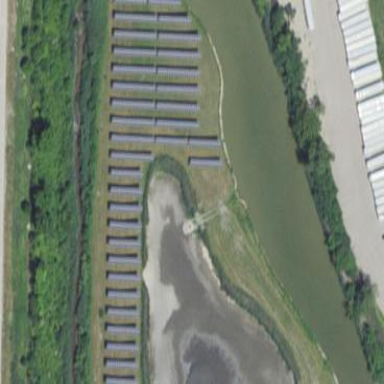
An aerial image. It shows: Solar power plant using photovoltaic technology to generate electricity.